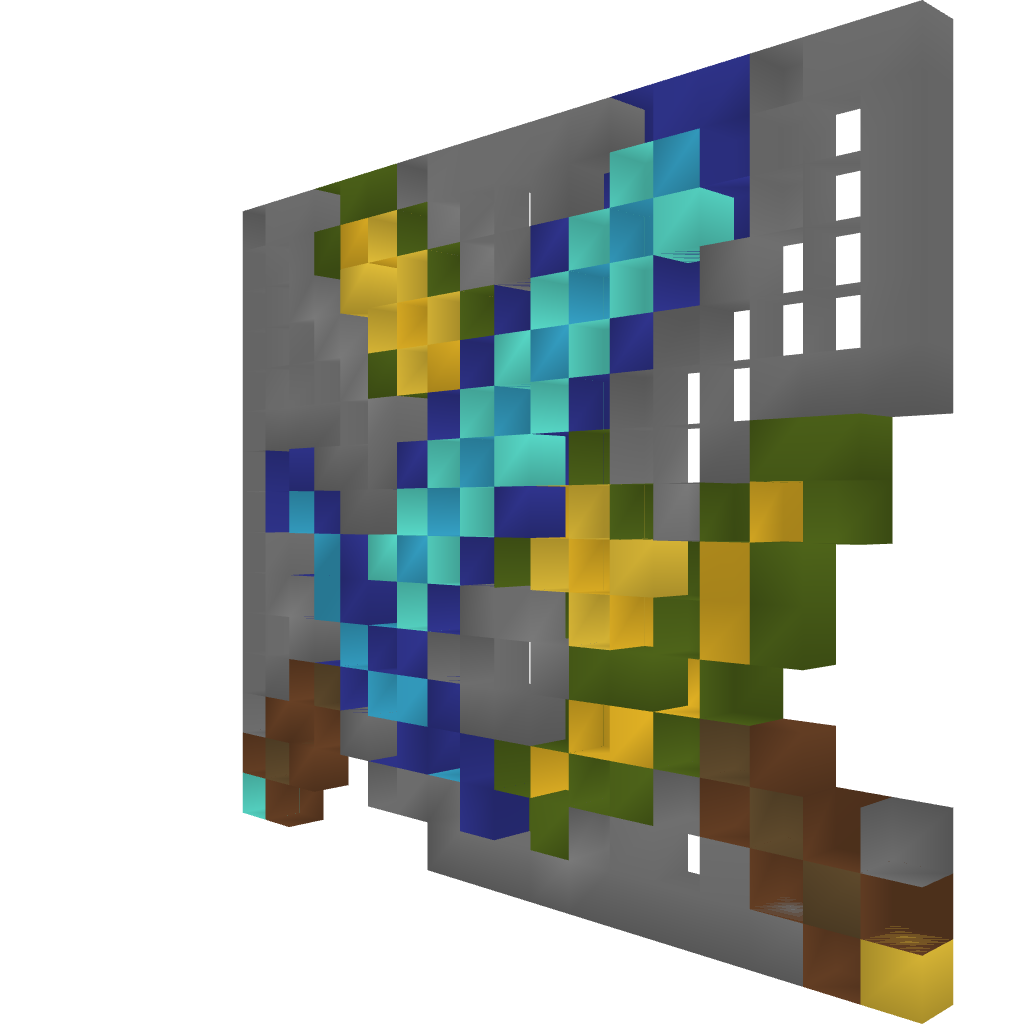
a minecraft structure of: Sword pixel